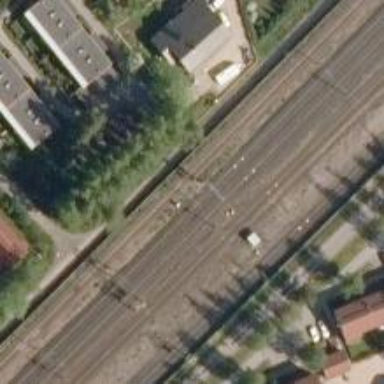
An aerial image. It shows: Railway signal.